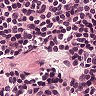
Metastatic tissue present: no